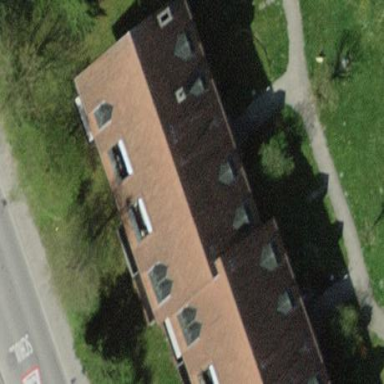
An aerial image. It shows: Gabled-roof building with apartments. The roof is covered with roof tiles.